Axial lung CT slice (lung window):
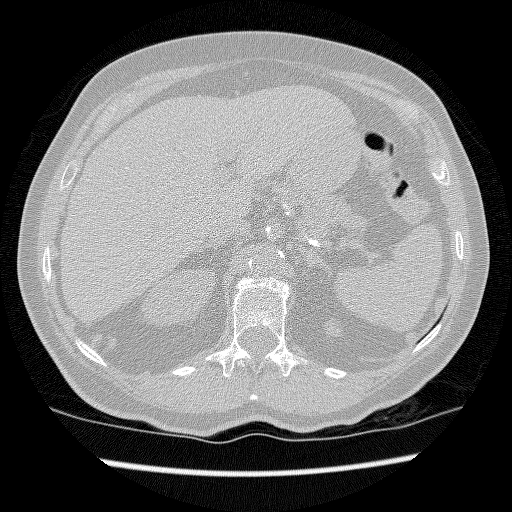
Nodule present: no